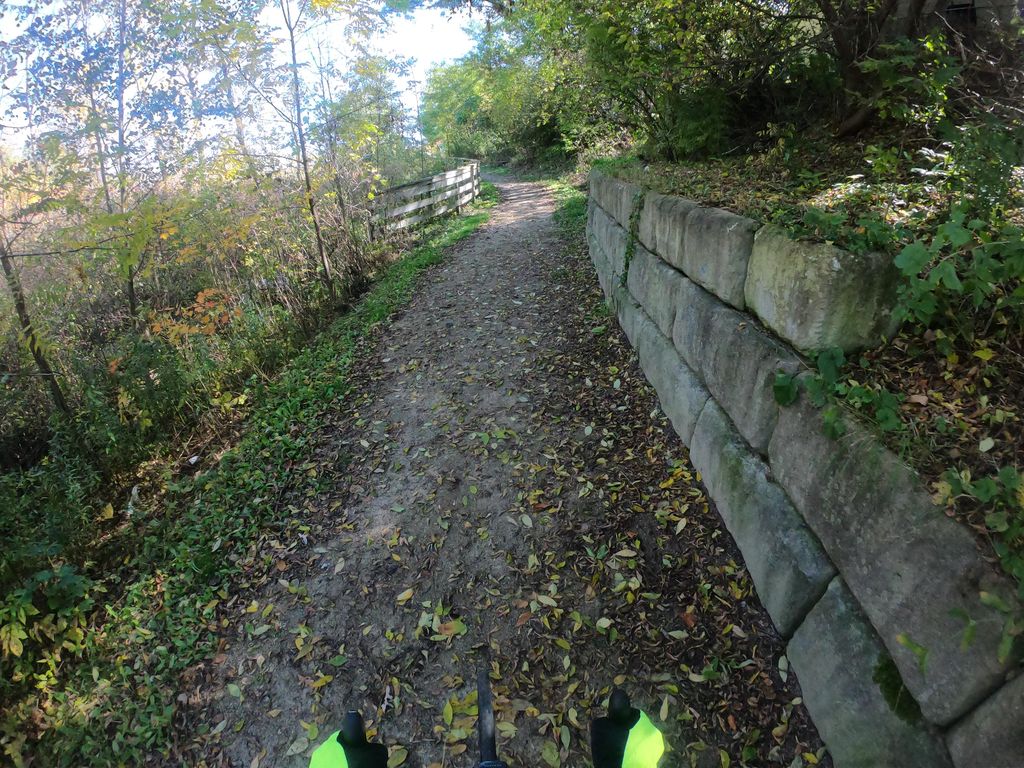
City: kitchener-waterloo